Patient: sex F, age 69
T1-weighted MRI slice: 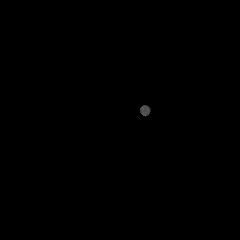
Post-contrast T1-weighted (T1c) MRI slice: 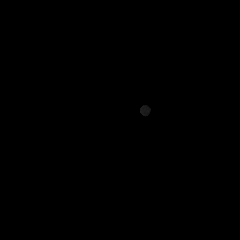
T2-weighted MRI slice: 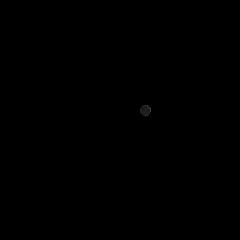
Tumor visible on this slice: no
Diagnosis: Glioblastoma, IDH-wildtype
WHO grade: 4